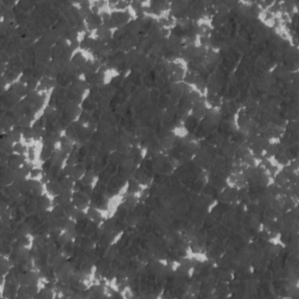
Label: frost